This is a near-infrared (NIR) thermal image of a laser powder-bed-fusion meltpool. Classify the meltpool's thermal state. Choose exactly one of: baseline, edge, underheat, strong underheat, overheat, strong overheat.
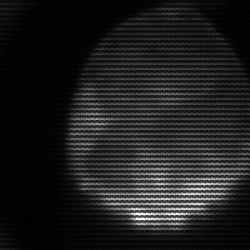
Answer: edge